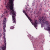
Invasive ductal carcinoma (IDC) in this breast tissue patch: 0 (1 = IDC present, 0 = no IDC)